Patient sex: F
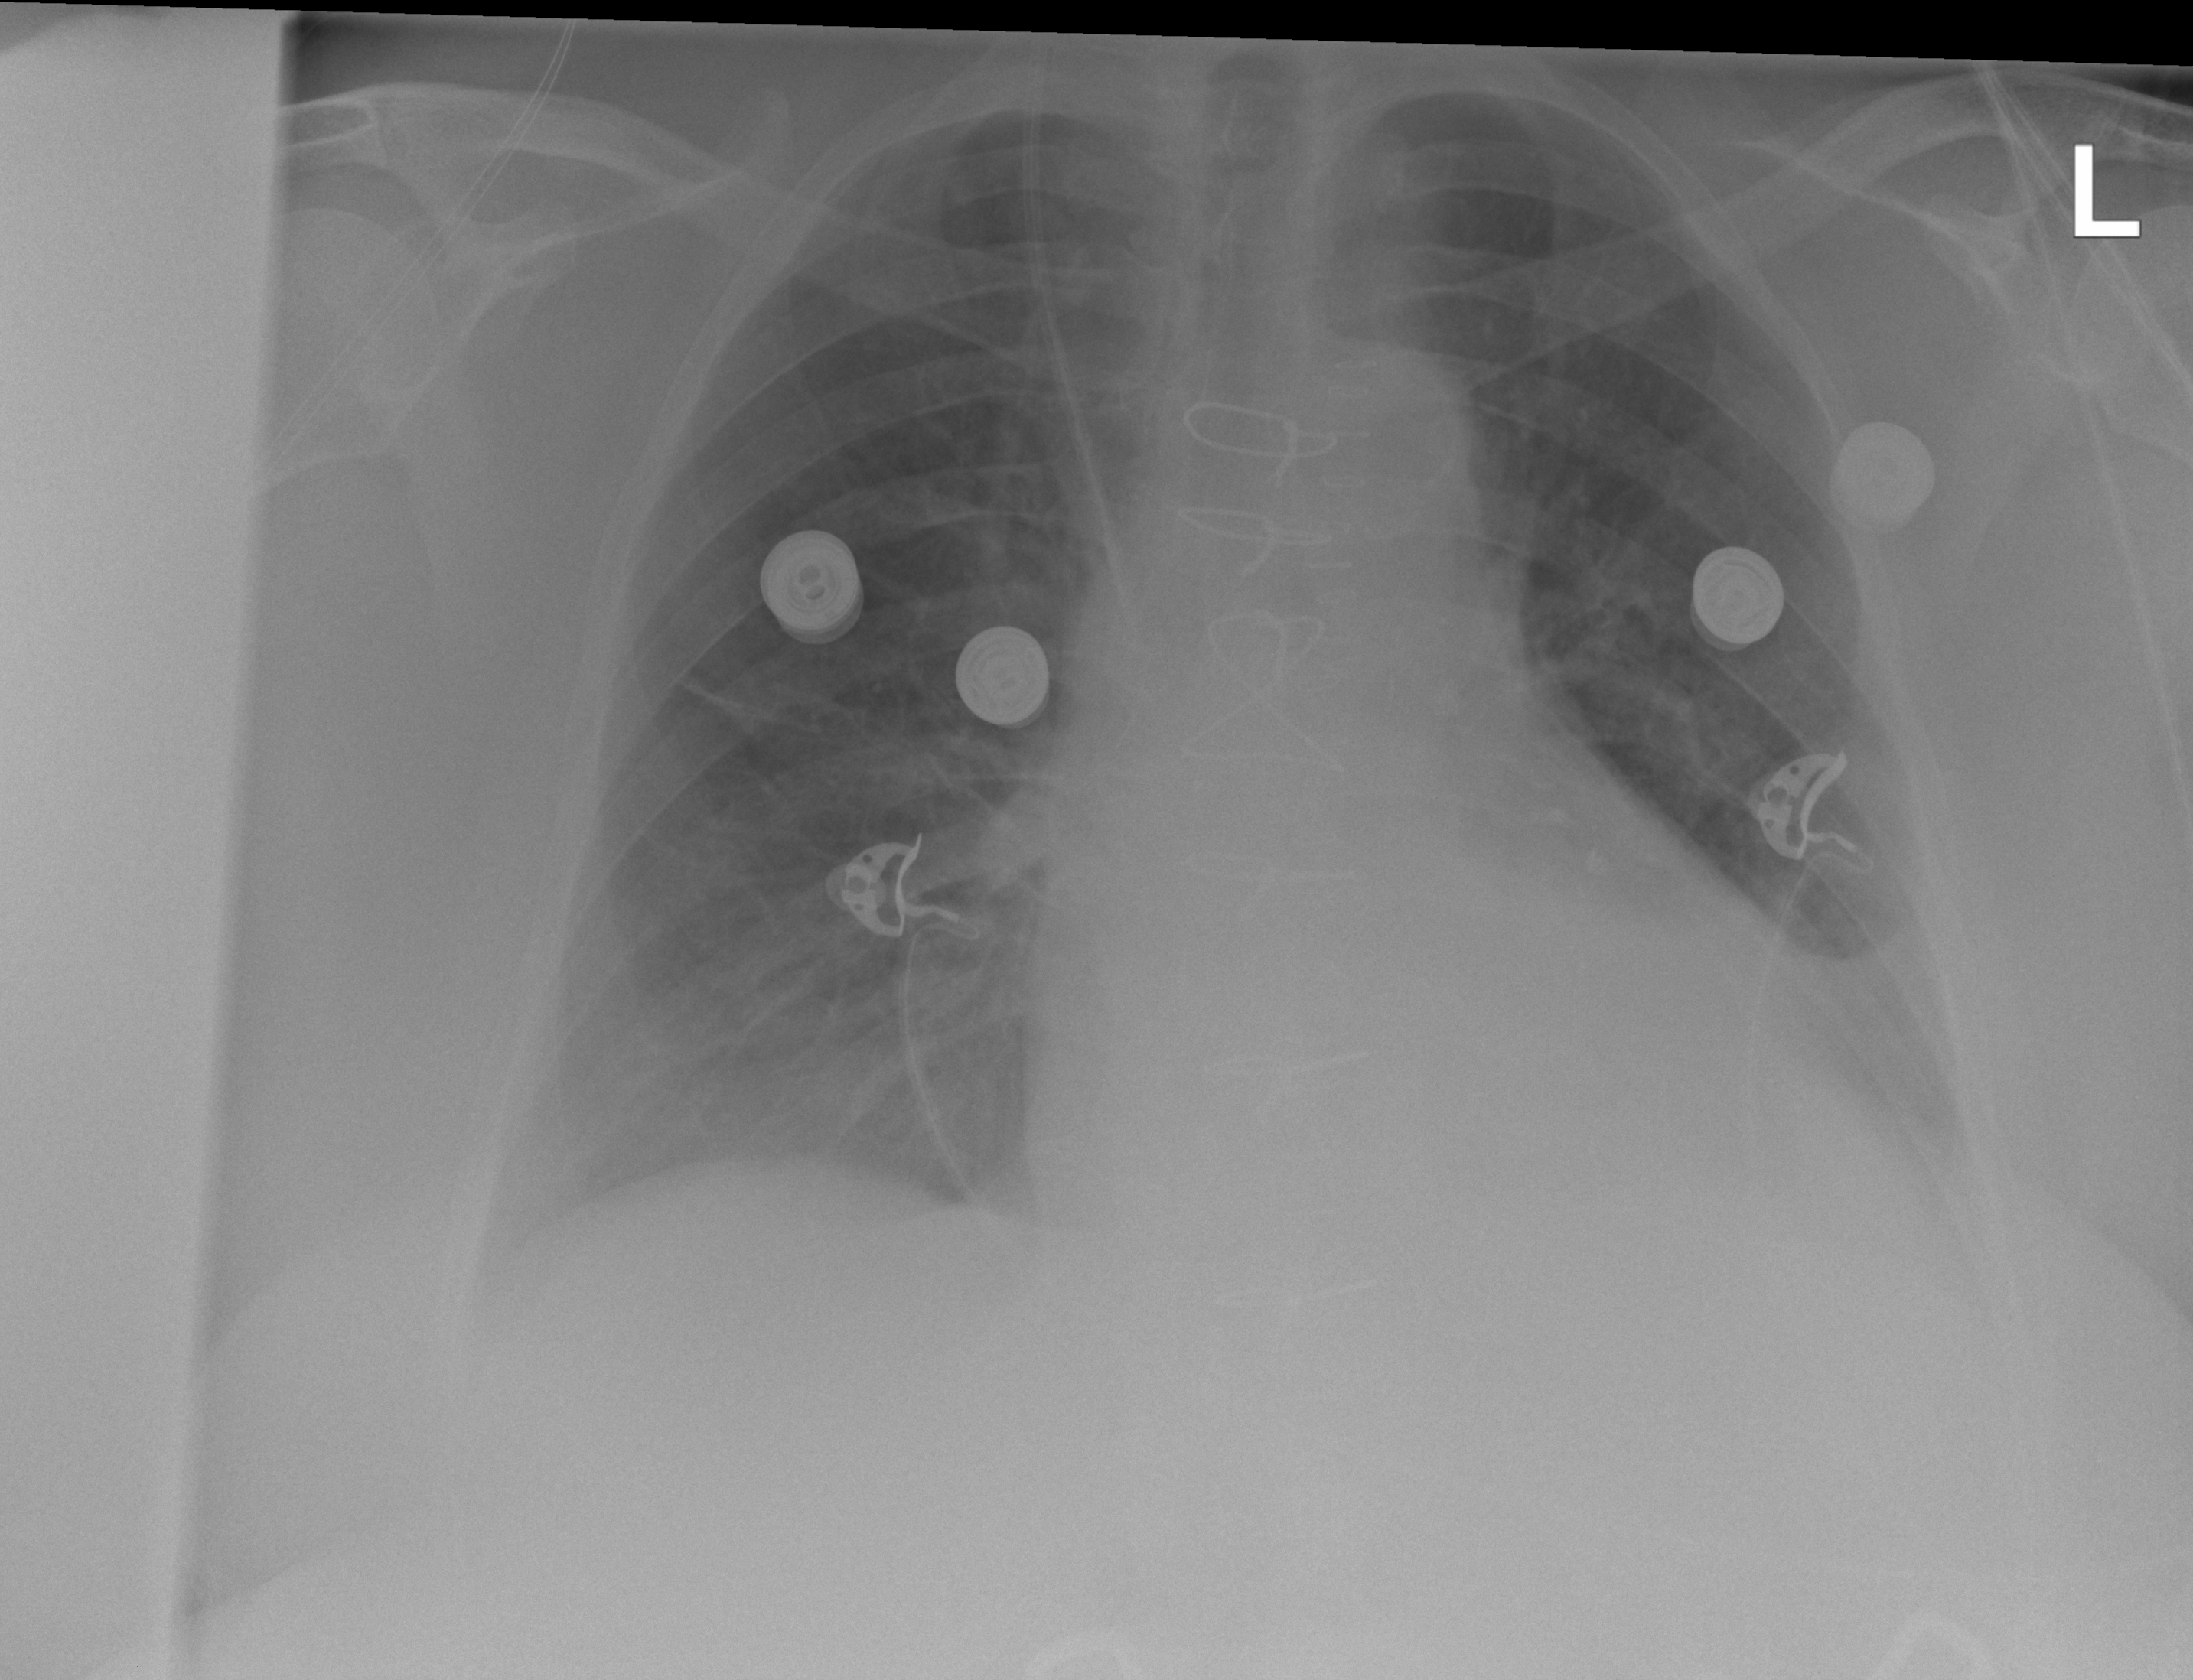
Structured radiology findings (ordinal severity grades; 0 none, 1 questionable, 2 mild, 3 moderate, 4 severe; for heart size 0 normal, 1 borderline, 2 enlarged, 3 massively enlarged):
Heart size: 2
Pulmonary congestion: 1
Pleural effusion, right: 2
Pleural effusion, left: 3
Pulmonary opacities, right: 0
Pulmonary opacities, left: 0
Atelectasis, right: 2
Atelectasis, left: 2